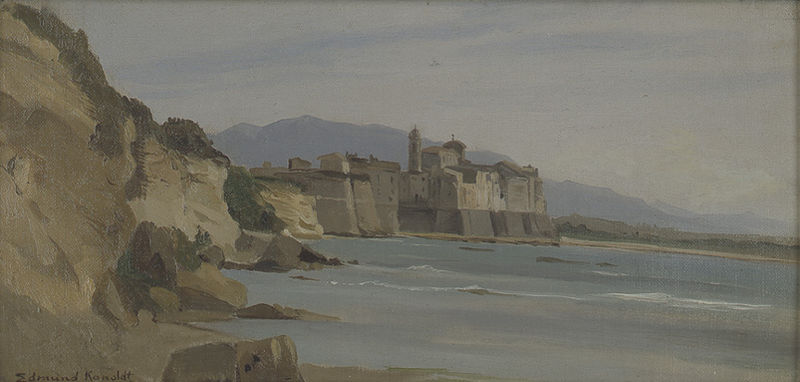
Titel: Italienisches Städtchen am Meer
Künstler: Edmund Friedrich Kanoldt
Standort: Karlsruhe
Institution: Staatliche Kunsthalle Karlsruhe
Schlagwörter: impressionisme, blue, church, red, white, dark, gray, green, grey, painting, wall, windows, print, brown, cliff, cloud, clouds, rock, rocks, sky, stone, building, hill, house, lake, landscape, mountain, mountains, ocean, sand, sea, see, shore, water, waves, houses, roofs, summer, tower, trees, village, coast, evening, river, dusk, villa, castle, color, coat, birds, ciel, paysage, peinture, beach, cliffs, cloudy, foam, wave, town, dirt, bleu, montagne, city, fort, dome, rome, buildings, signature, huile, lines, rocher, fish, seaside, water color, bay, ochre, vague, steeple, mer, plage, dawn, empire, port, tan, bord de mer, monster, greece, sign, rocky, moat, mountian, dock, fortified, fortress, shrubbery, houes, butress, buttress, eerie, bleus, côté, inlet, stone wall, gry, seawall, konoldt, stone castle, fortifications, ro, kanolait, edmund, kanolat, sville